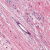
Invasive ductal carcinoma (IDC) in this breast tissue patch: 0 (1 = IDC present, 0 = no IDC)